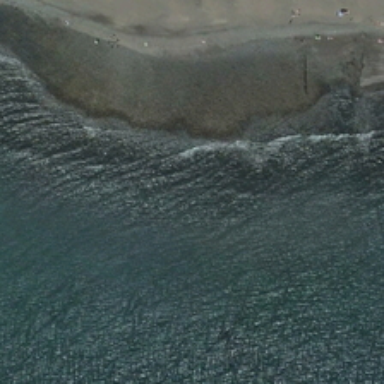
There are a lot of people playing on the beach .